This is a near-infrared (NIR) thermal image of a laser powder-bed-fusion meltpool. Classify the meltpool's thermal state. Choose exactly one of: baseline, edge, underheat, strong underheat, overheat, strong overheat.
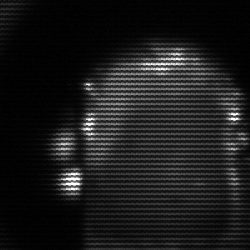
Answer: baseline